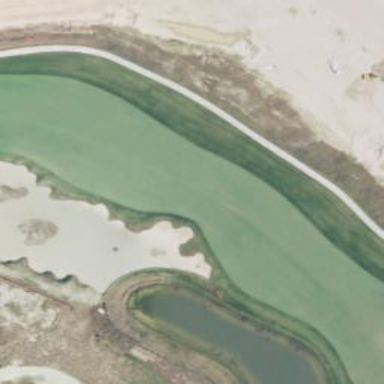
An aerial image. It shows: Golf hole.